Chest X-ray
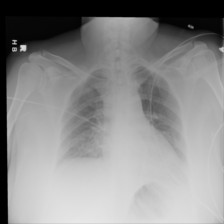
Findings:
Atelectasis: negative
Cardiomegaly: negative
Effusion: positive
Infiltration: positive
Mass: negative
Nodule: negative
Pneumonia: negative
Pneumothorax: negative
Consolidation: negative
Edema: negative
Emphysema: negative
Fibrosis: negative
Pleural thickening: negative
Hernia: negative